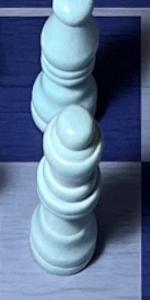
Label: Queen_White